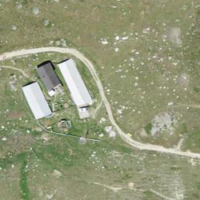
EUNIS habitat code: 26
Species observed at this site:
Campanula scheuchzeri